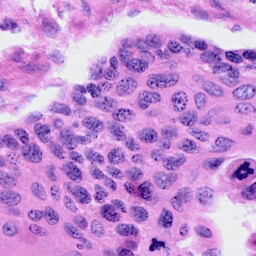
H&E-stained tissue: Cervix